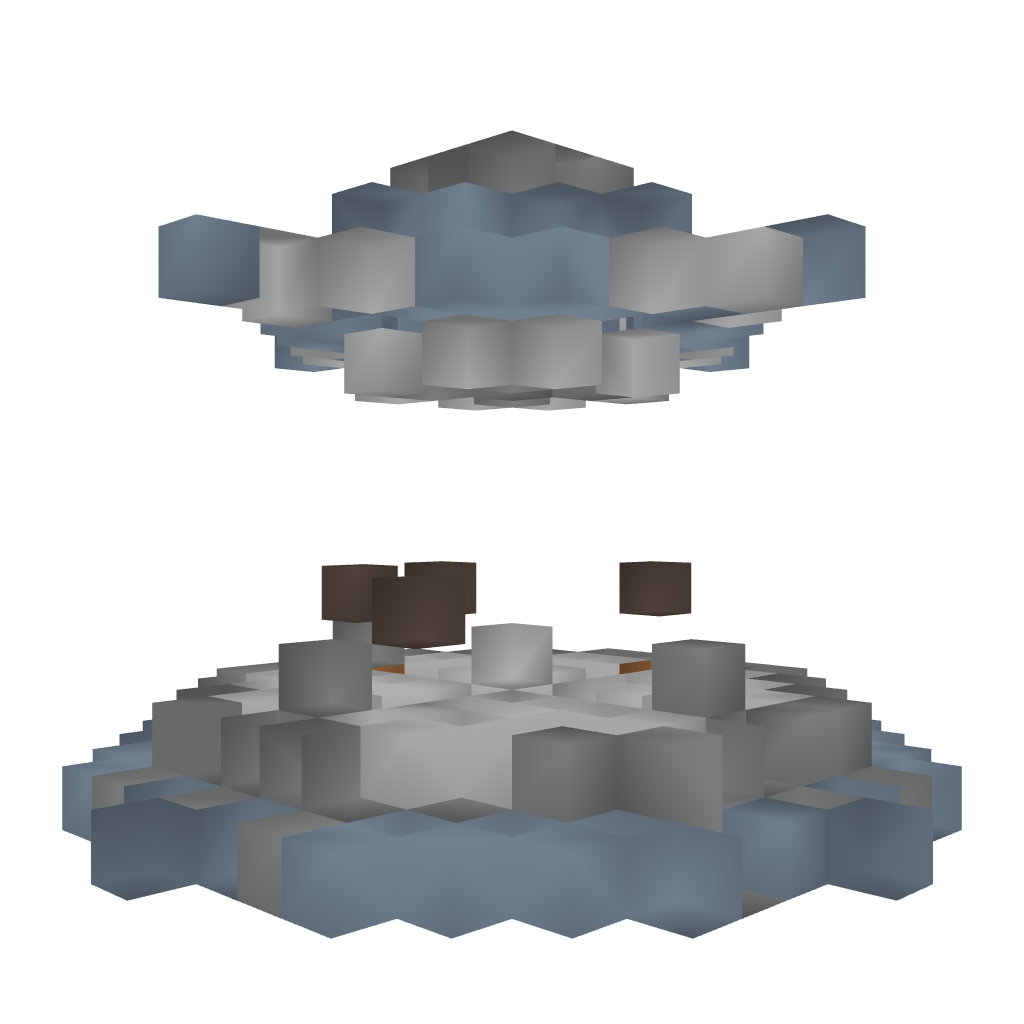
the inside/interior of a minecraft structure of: Dyncraft Parkour Rank-Up Portal